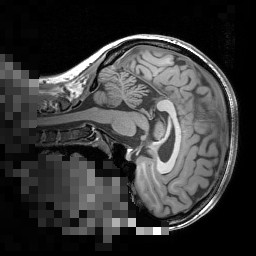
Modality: T1w
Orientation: sagittal
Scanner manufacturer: siemens
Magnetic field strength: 3 T
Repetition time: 1.5 s
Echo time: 0.00291 s